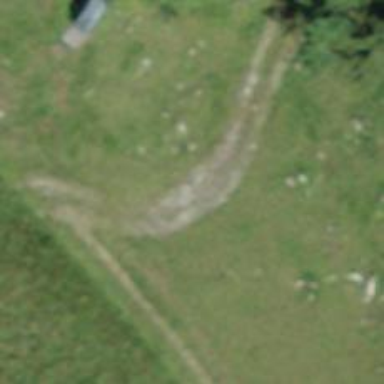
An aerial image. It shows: Track road with grade3 tracktype.